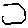
Label: hexagon